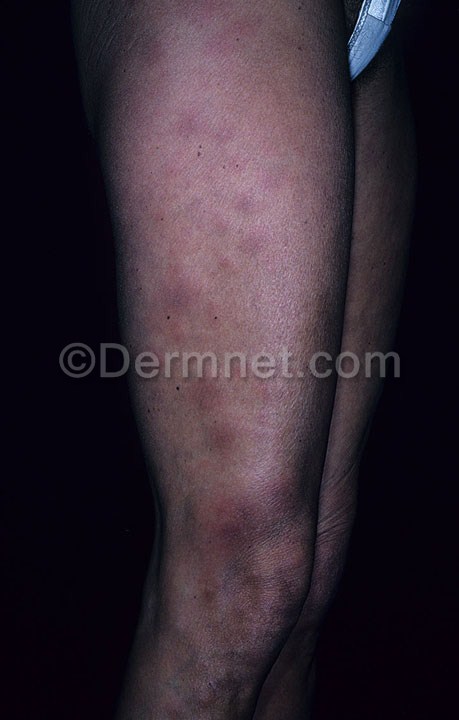
Disease: Urticaria Hives